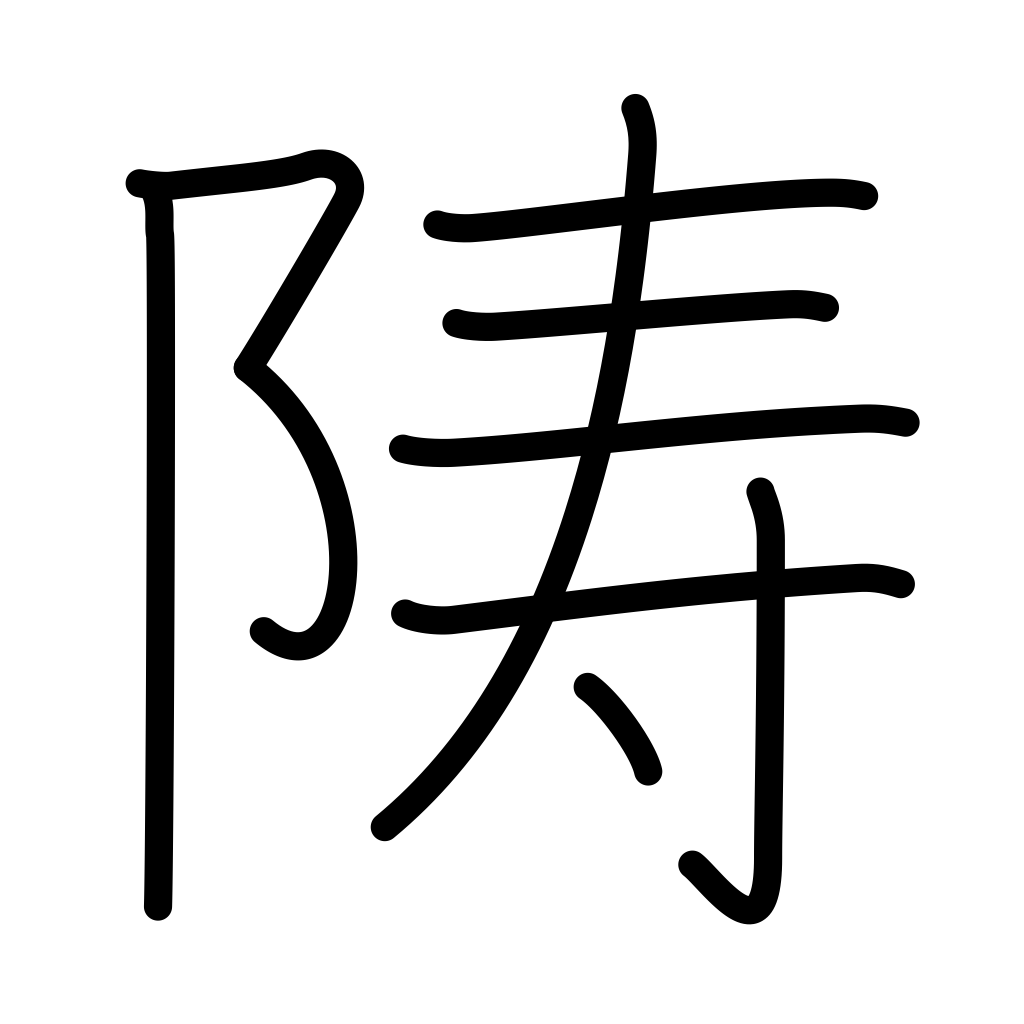
Meaning: island